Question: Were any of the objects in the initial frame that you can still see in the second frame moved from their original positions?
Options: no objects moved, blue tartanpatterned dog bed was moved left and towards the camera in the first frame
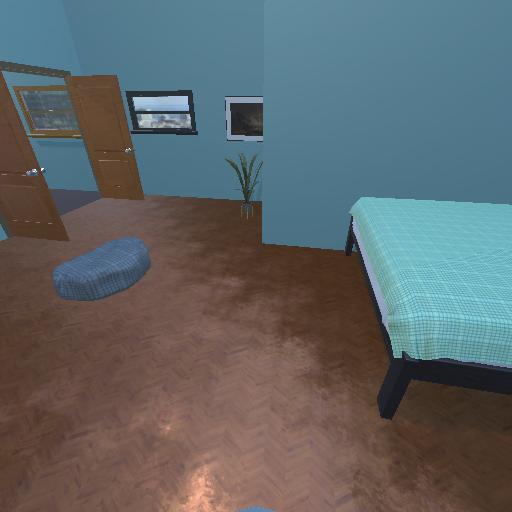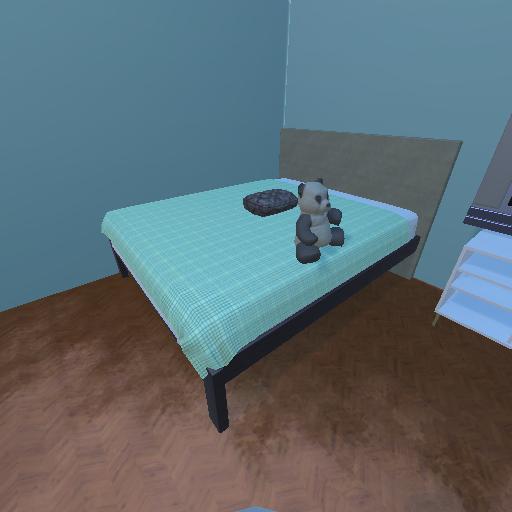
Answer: no objects moved